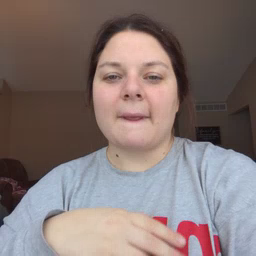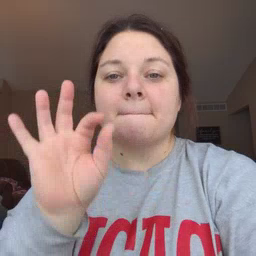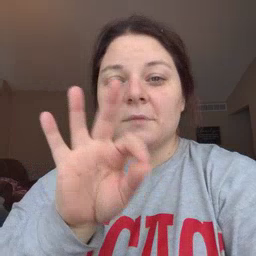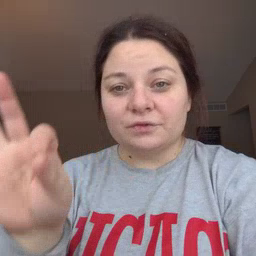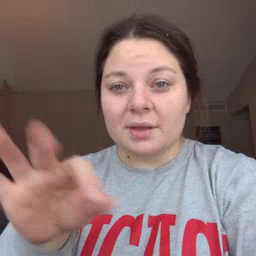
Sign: frenchfries